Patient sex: F
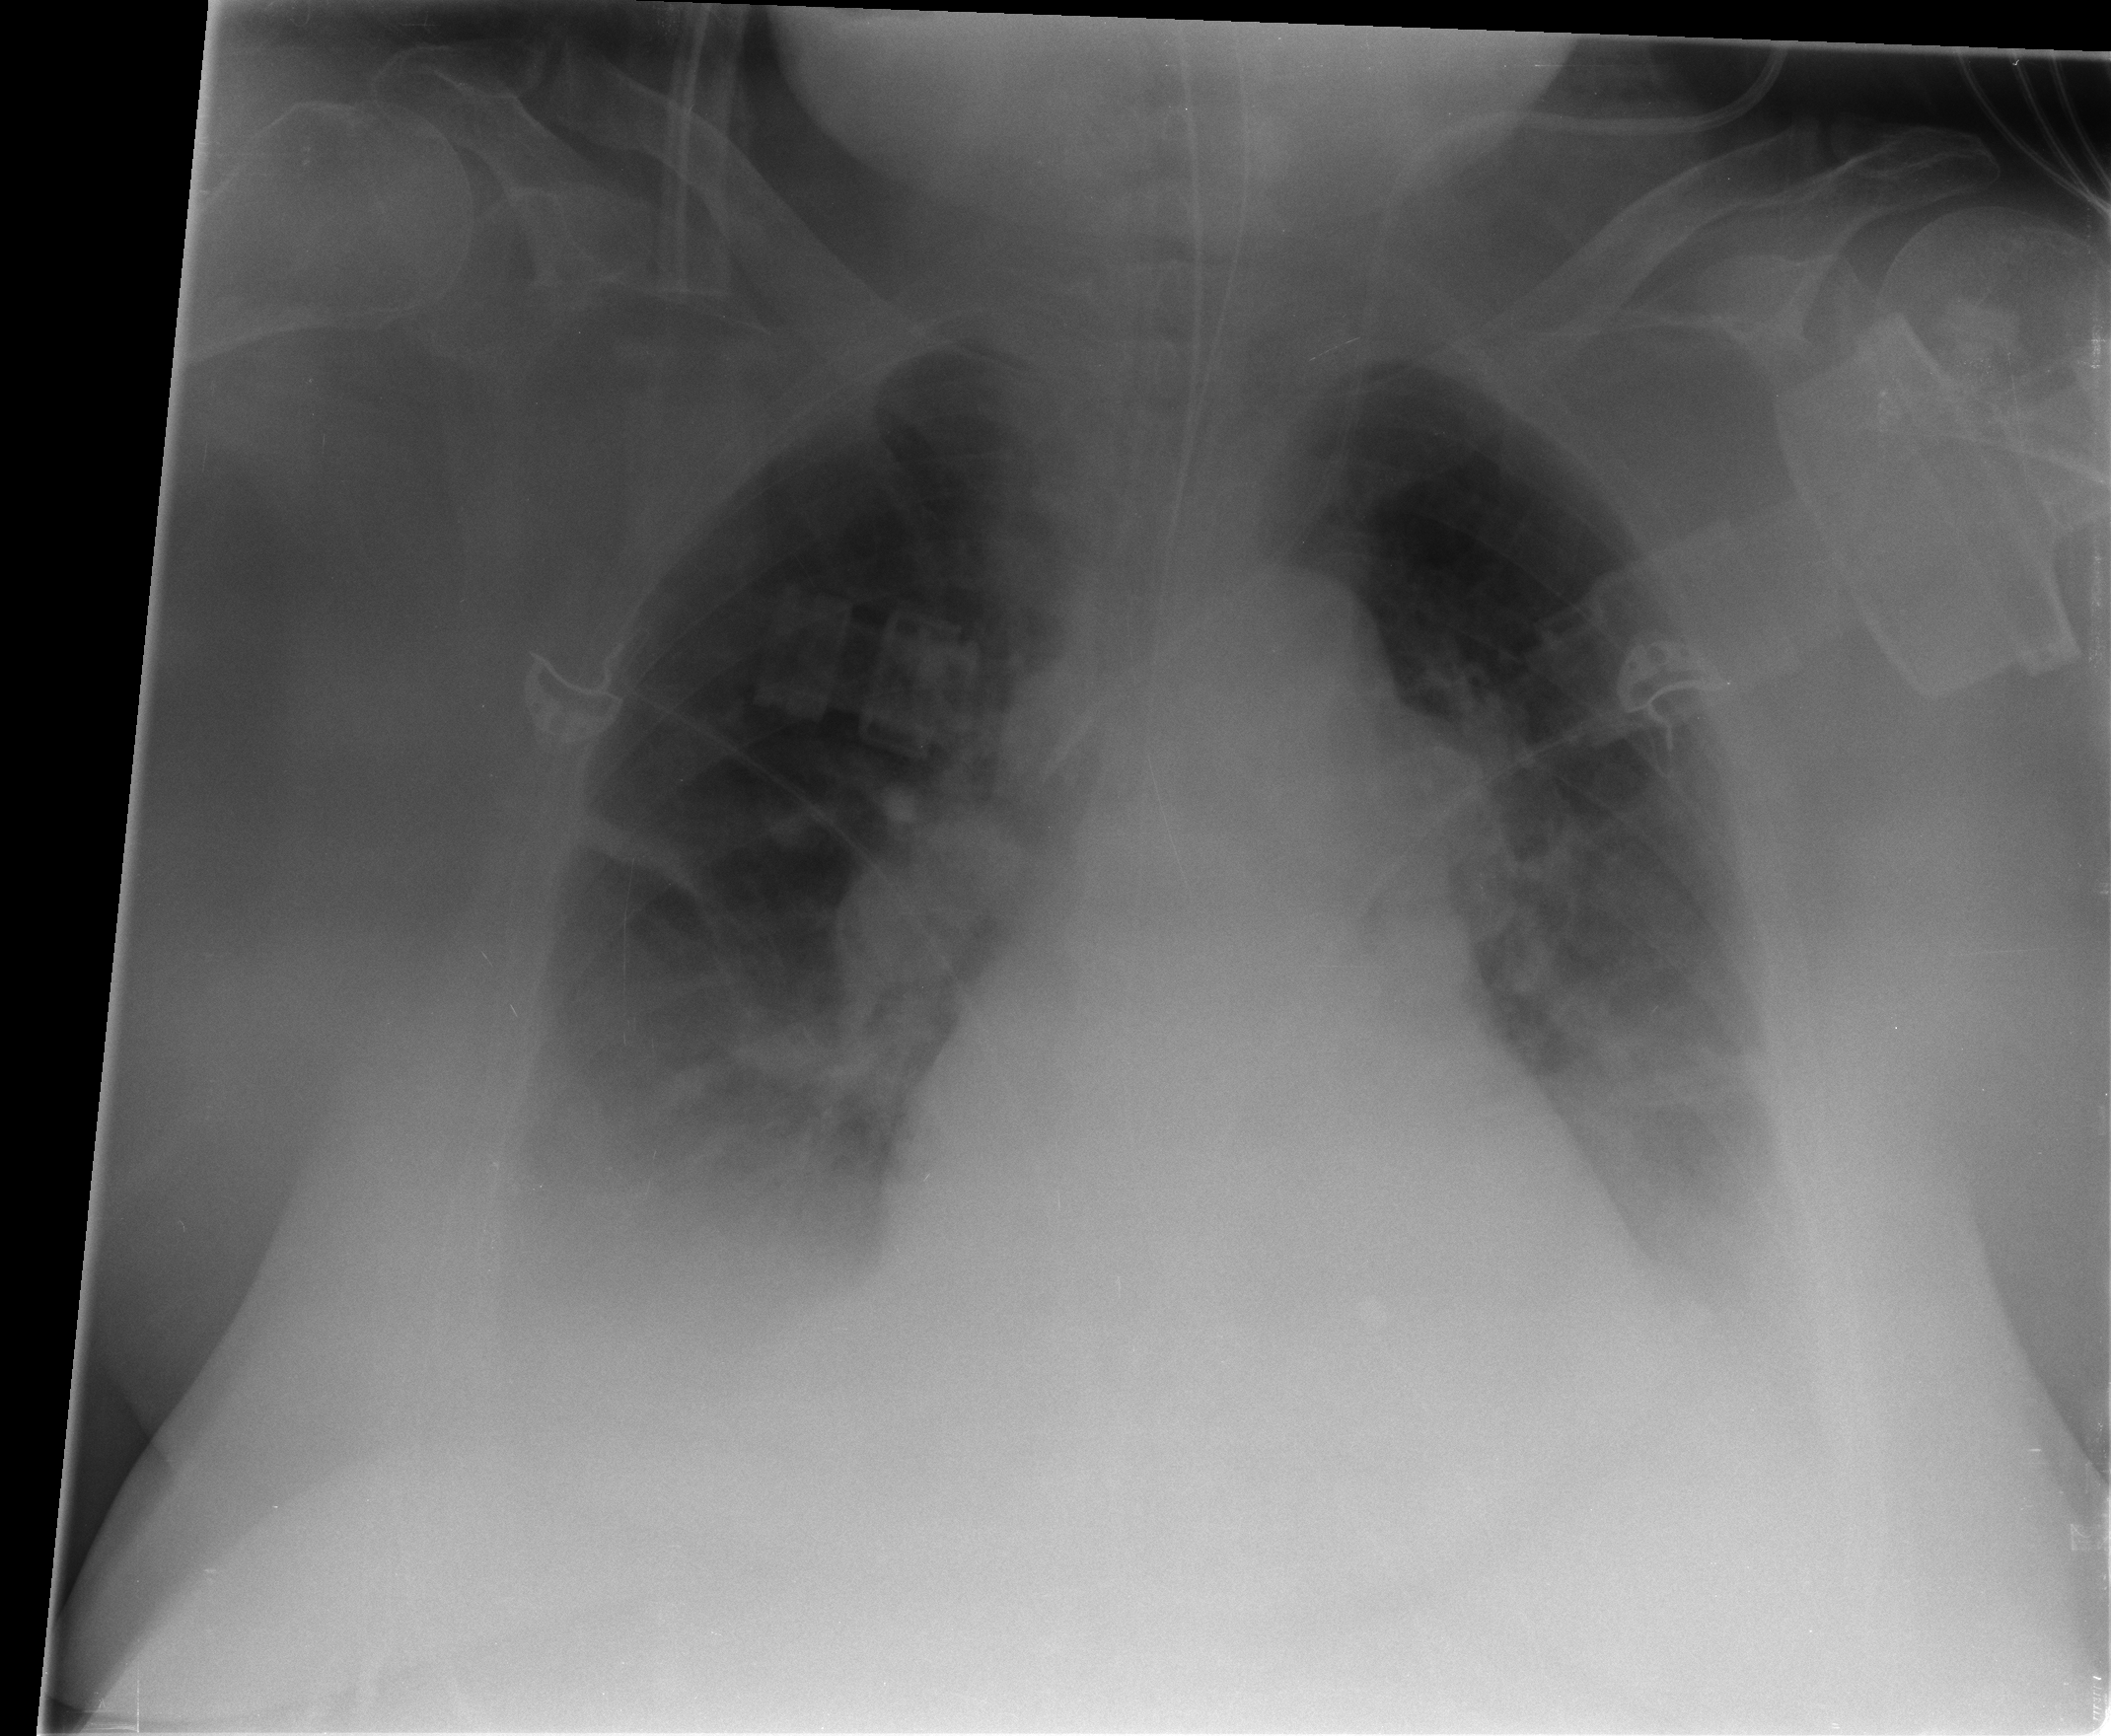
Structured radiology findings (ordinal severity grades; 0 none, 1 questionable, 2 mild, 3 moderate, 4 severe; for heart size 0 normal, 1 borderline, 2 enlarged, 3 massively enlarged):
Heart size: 1
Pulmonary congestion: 2
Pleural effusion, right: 2
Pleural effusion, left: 2
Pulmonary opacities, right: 0
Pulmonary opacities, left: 0
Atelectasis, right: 2
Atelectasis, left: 2